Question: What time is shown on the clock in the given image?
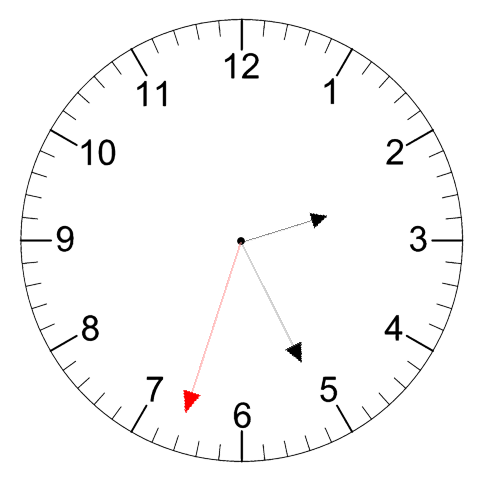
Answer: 02:25:33